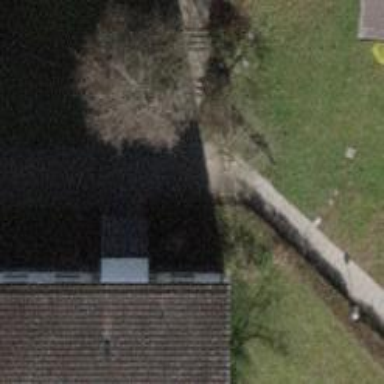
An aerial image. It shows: Set of steps made of paving stones.